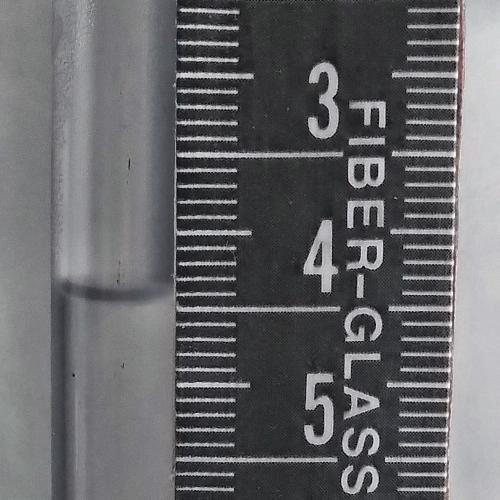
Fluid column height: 4.4 cm